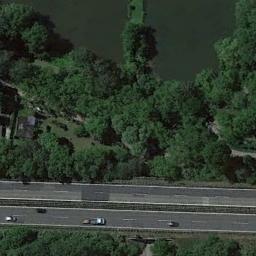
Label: freeway